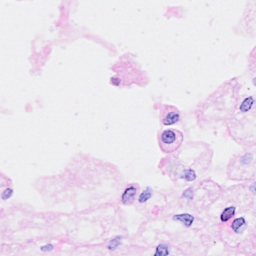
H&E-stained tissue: Breast